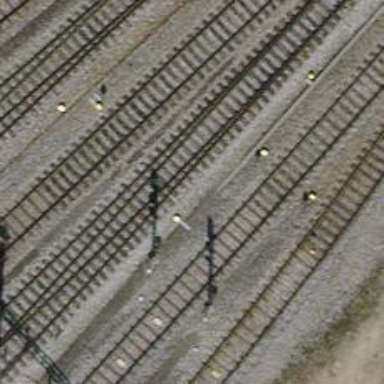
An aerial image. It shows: Rail yard with electrified contact lines for the trains.